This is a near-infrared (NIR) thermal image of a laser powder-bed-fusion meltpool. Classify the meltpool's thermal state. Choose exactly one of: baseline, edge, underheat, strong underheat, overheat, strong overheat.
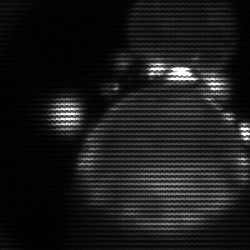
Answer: edge